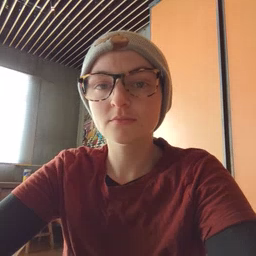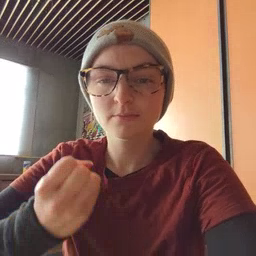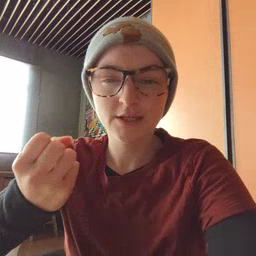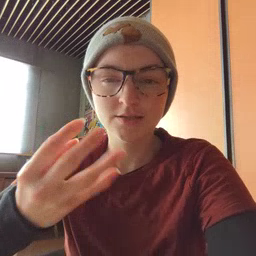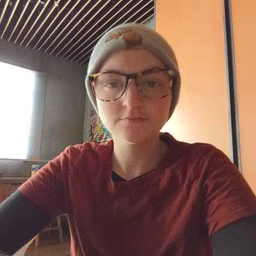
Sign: many